Question: There is an excellent jQuery on-screen keyboard plugin by Mottie:
<URL>
By default text from the keyboard goes into additional input and then can be accepted or cancelled. If text is accepted it goes into the source textarea/input.
But is there a way to input directly from the keyboard to the source textarea/input without the need to accept it (like with mobile keyboards on android/ios)?

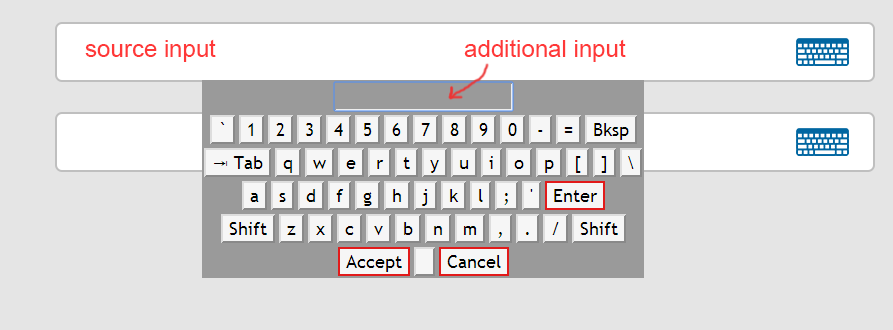
Answer: The <URL> for the plugin is contained in GitHub wiki pages.
The option needed not include a preview is called 'usePreview' (<URL>:
To autoaccept the contents, set the <URL> to 'true'
'''
$('#keyboard').keyboard({
layout: 'qwerty',
// true: preview added above keyboard;
// false: original input/textarea used
usePreview: false
// Auto-accept content when clicking outside the
// keyboard (popup will close)
autoAccept: true
});
'''